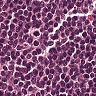
Metastatic tissue present: no